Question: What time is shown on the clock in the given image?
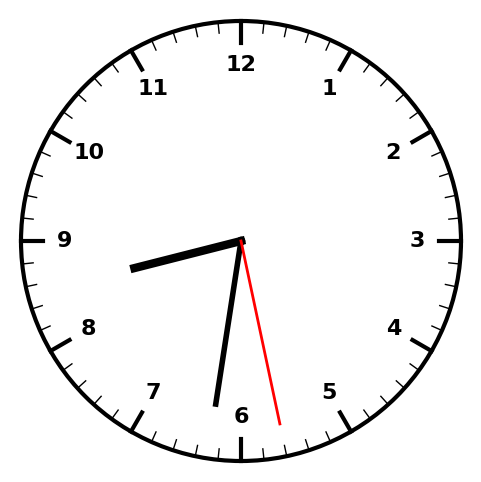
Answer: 08:31:28